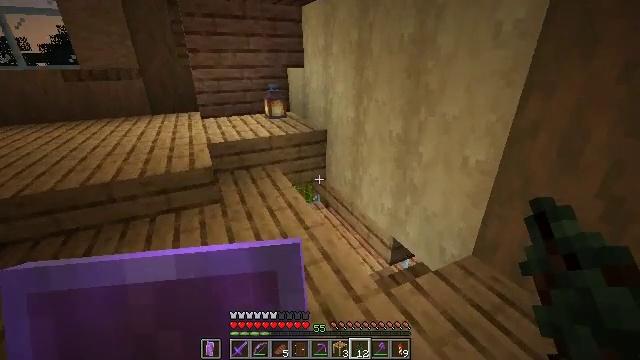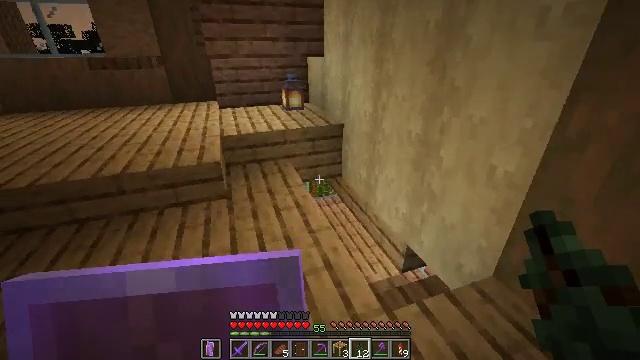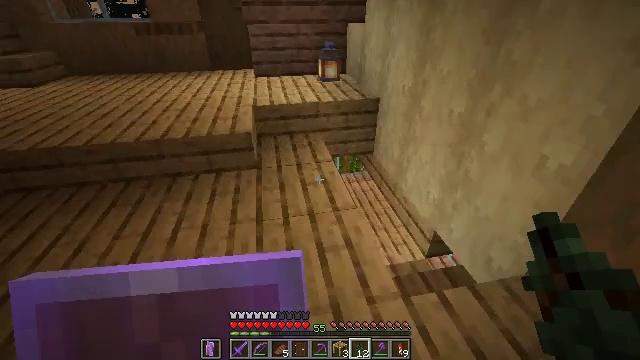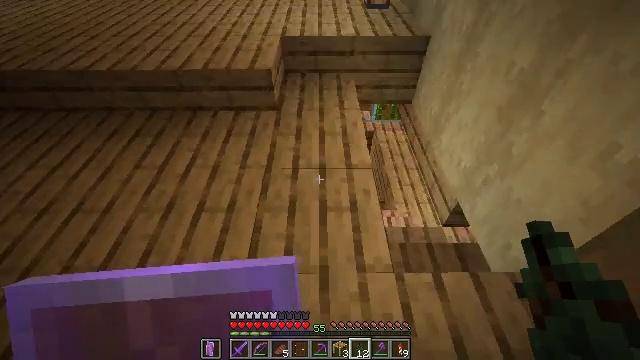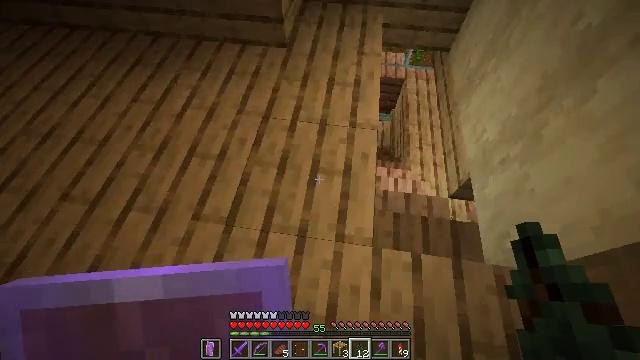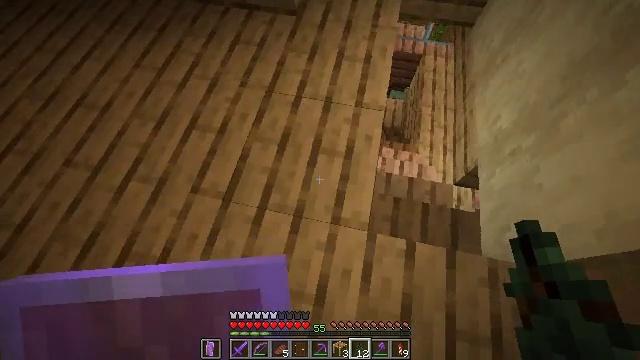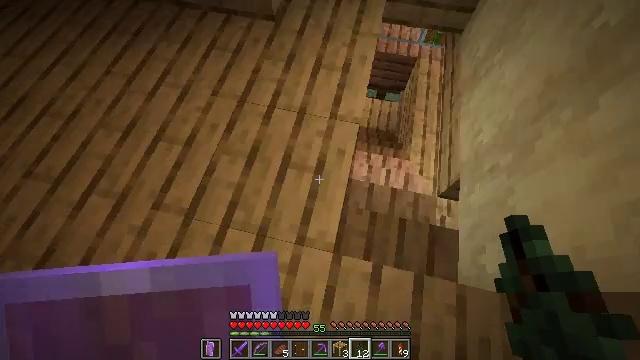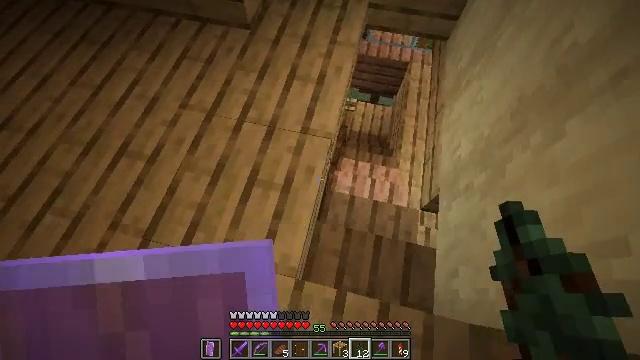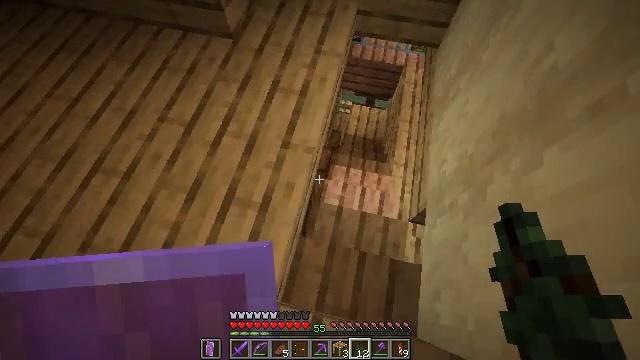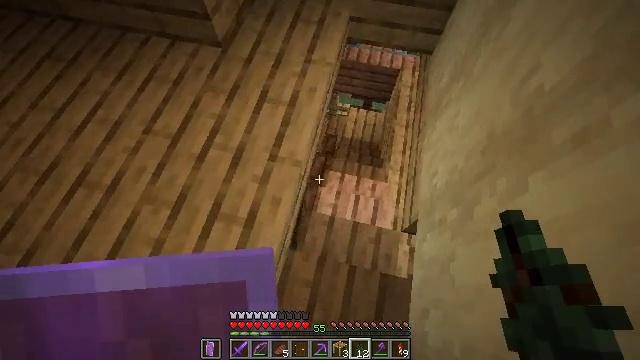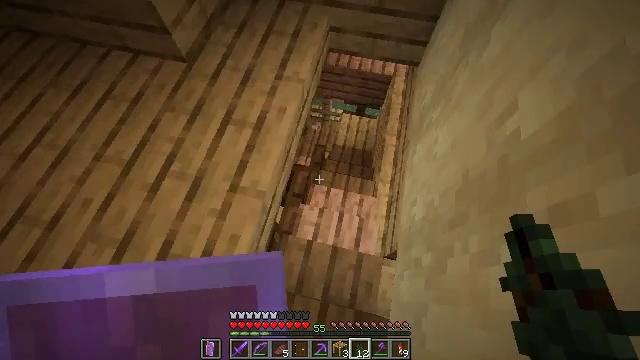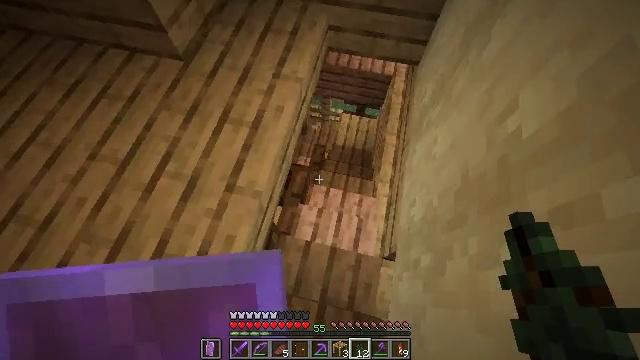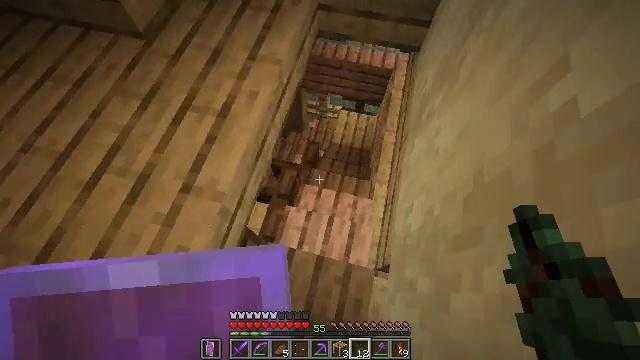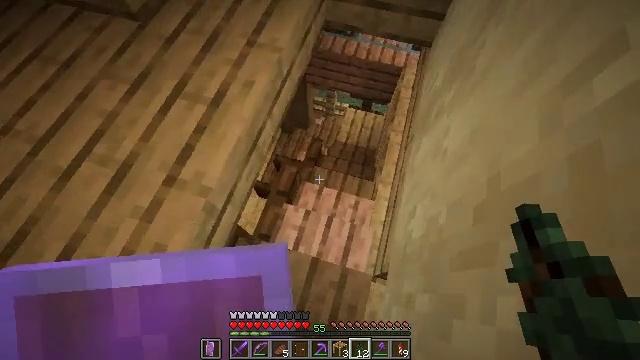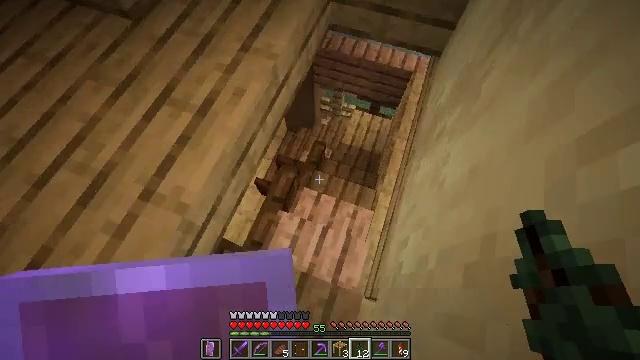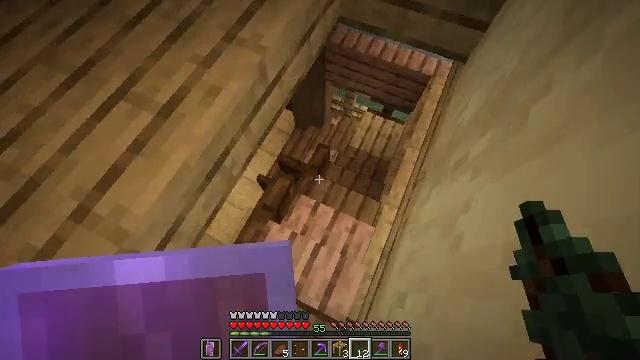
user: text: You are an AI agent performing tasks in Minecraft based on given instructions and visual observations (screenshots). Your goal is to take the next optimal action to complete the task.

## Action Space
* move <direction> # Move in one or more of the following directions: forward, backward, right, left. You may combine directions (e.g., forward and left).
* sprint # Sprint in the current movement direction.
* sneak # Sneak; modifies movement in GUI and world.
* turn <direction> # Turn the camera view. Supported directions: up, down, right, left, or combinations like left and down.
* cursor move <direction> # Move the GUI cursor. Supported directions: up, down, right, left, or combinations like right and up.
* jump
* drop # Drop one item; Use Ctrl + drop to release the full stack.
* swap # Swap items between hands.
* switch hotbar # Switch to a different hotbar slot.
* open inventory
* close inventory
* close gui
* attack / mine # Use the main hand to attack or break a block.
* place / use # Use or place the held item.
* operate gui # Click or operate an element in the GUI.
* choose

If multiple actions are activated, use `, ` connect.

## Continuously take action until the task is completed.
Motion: motion action
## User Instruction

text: Break the brown shulker box to pick it up.
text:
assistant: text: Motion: move forward and move right, turn left and down
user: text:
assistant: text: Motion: move forward and move right, turn left and down
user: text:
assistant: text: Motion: move forward and move right, turn left and down
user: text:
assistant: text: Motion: move forward and move right, turn left and down
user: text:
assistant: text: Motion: move forward and move right, turn left and down
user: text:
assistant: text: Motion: move forward and move right
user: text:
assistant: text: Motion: move forward and move right
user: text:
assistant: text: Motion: move forward and move right
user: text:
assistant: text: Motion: move forward and move right
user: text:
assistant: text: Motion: move forward and move right
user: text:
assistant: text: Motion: move forward and move right
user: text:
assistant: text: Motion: move forward and move right
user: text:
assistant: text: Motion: move forward and move right, turn left
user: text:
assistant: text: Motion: move forward and move right, turn left
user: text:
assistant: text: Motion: move forward and move right, turn left
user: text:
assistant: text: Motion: move forward and move right, turn left
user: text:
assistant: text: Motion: move forward and move right, turn left
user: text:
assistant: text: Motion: move forward and move right, turn left
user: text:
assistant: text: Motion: move forward and move right, turn left
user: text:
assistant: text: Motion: move forward and move right, turn left
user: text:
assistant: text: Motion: move forward and move right, turn left
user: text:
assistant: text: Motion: move forward and move right
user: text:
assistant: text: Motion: move forward and move right, turn left
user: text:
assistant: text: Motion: move forward and move right
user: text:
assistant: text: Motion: move forward and move right
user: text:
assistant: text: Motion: move forward and move right
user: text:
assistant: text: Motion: move forward and move right, turn left
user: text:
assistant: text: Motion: move forward and move right, turn left
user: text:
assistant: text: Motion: move forward and move right, turn left
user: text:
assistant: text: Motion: move forward and move right, turn left